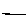
Label: line